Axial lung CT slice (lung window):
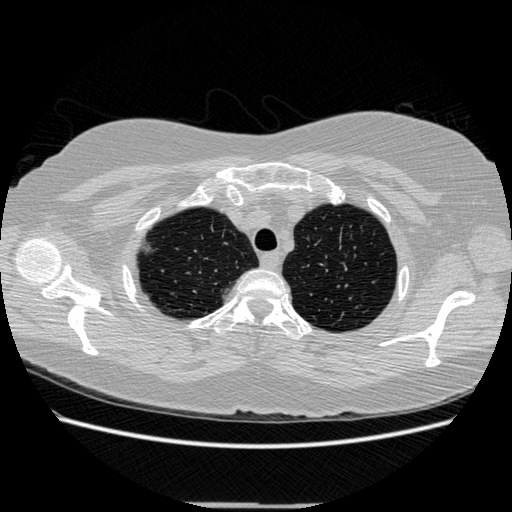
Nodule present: no